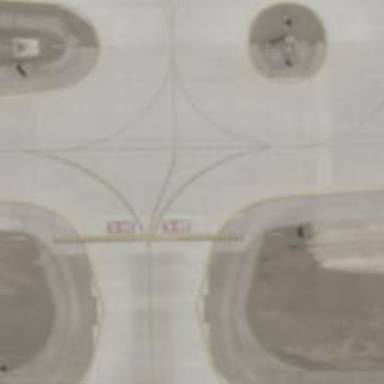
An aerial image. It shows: Image of taxiway at airport.